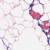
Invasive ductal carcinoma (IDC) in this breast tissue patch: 0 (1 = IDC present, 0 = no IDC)